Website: walmart
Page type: account-selection
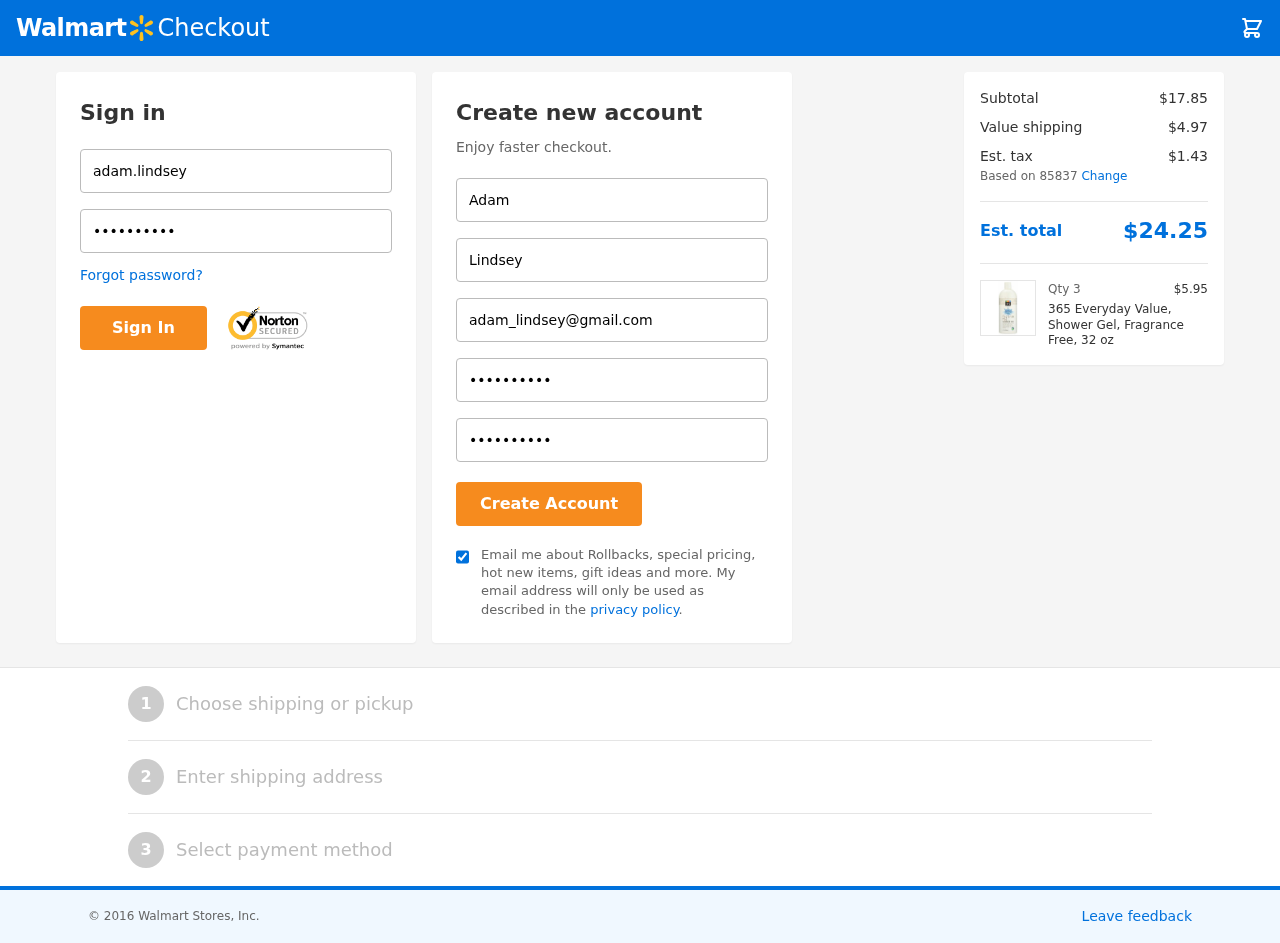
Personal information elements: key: PII_EMAIL
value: adam_lindsey@gmail.com
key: PII_FIRSTNAME
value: Adam
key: PII_LASTNAME
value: Lindsey
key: PII_LOGIN_USERNAME
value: adam.lindsey
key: PII_POSTCODE
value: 85837
Product elements: key: PRODUCT1_NAME
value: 365 Everyday Value, Shower Gel, Fragrance Free, 32 oz
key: PRODUCT1_PRICE
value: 5.95
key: PRODUCT1_QUANTITY
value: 3
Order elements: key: ORDER_SUBTOTAL
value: $17.85
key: ORDER_SHIPPING_COST
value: $4.97
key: ORDER_TAX
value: $1.43
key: ORDER_TOTAL
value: $24.25